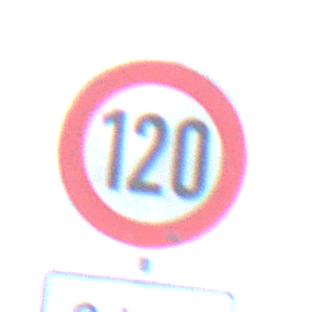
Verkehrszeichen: Geschwindigkeit120
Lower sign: Entfernungsangaben2
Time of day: SunriseSunset
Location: Outdoor (Suburban)
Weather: PartlyCloudy
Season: NotSpecified
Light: Natural